Interaction volume radius: 10 \u00c5
Interaction volume height: 25 \u00c5
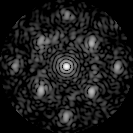
Disorder parameter: 0.4537